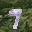
Label: 9